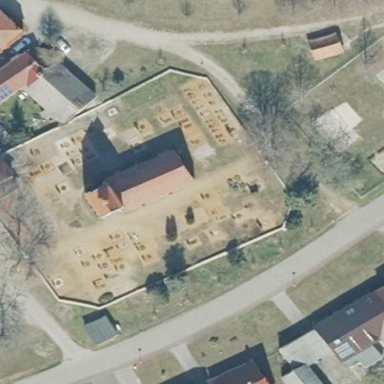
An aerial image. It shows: Graveyard.